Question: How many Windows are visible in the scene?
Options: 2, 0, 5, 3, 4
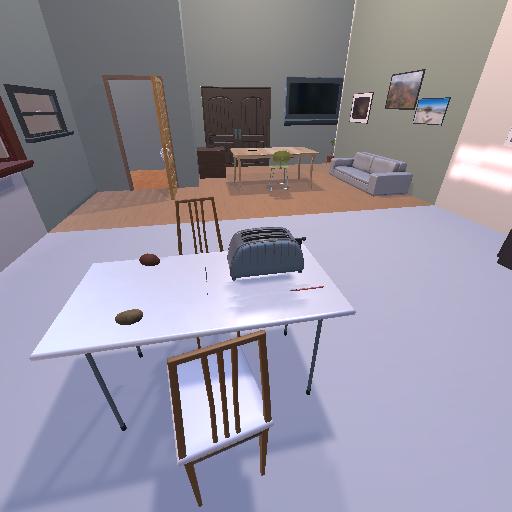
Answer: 2